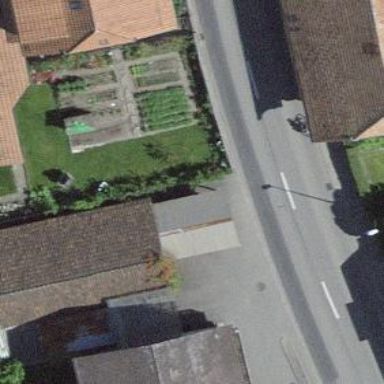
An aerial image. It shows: Garage.